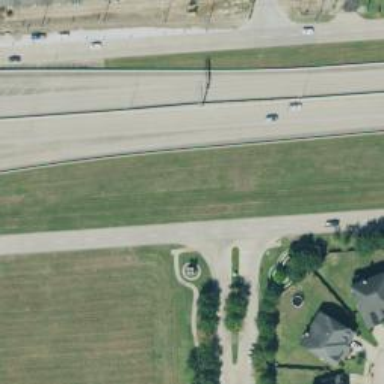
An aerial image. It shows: Secondary road with frontage road.